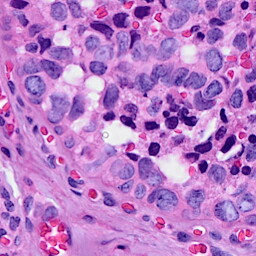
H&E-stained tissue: Breast